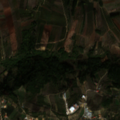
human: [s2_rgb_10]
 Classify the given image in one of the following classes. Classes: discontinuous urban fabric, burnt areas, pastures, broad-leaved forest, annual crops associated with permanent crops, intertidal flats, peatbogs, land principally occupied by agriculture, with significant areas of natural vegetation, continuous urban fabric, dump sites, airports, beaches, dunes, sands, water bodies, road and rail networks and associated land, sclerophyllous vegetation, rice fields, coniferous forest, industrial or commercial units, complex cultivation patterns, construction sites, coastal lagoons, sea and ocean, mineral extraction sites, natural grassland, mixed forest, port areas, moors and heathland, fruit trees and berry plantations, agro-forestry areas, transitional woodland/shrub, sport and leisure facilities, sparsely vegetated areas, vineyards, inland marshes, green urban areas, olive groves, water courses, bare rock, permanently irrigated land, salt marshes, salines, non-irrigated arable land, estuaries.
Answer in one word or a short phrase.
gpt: discontinuous urban fabric, fruit trees and berry plantations, complex cultivation patterns, land principally occupied by agriculture, with significant areas of natural vegetation